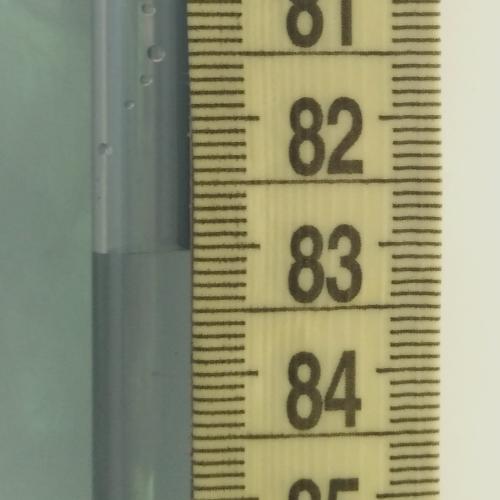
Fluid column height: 83.0 cm